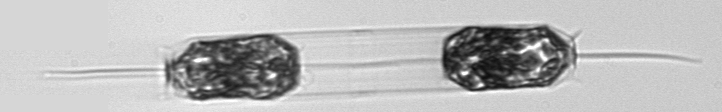
Label: Ditylum_brightwellii